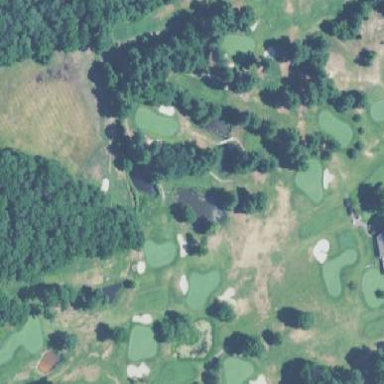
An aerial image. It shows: Golf course surrounded by greenery.